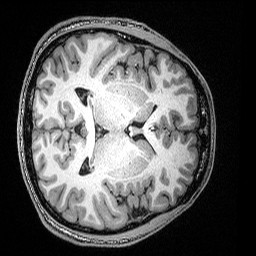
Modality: T1w
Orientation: axial
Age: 24
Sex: male
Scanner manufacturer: siemens
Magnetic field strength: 3 T
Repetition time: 2.53 s
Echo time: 0.0035 s